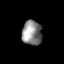
Tissue: skin
Cell type: Epithelial cells
Senescence score: 0.2433
Nuclear area (px): 481
Mean DAPI intensity: 136.227